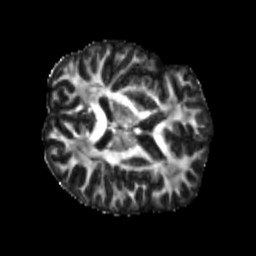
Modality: FA
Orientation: axial
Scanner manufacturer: siemens
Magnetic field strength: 3 T
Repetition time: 4 s
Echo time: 0.0594 s